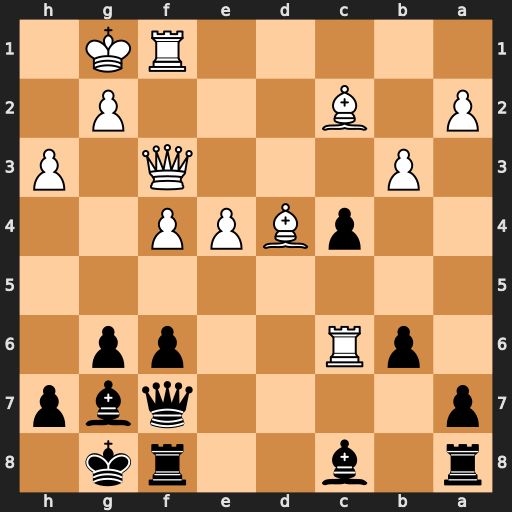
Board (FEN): r1b2rk1/p4qbp/1pR2pp1/8/2pBPP2/1P3Q1P/P1B3P1/5RK1
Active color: b
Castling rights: -
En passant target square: -
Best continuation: Qd7 Rxc4 b5 Bc5 bxc4